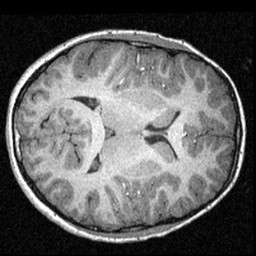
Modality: T1w
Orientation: axial
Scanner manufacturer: siemens
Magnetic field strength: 3 T
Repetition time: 1.57 s
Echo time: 0.00304 s